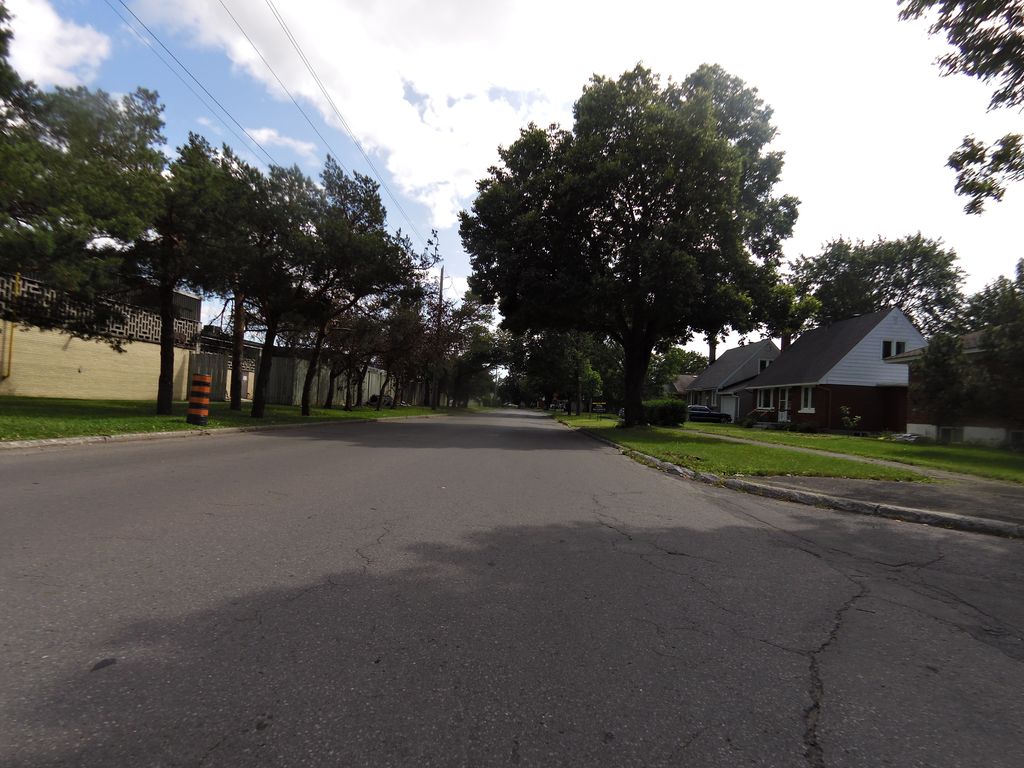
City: ottawa-gatineau